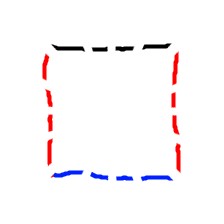
Shape: square